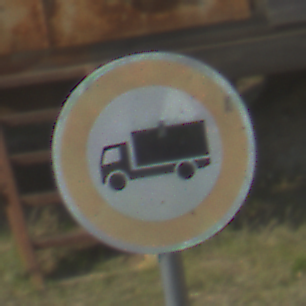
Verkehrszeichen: VerbotFuerKraftfahrzeugeUeberDreiKommaFuenfTonnen
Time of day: MorningAfternoon
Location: Outdoor (Suburban)
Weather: Clear
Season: NotSpecified
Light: Natural